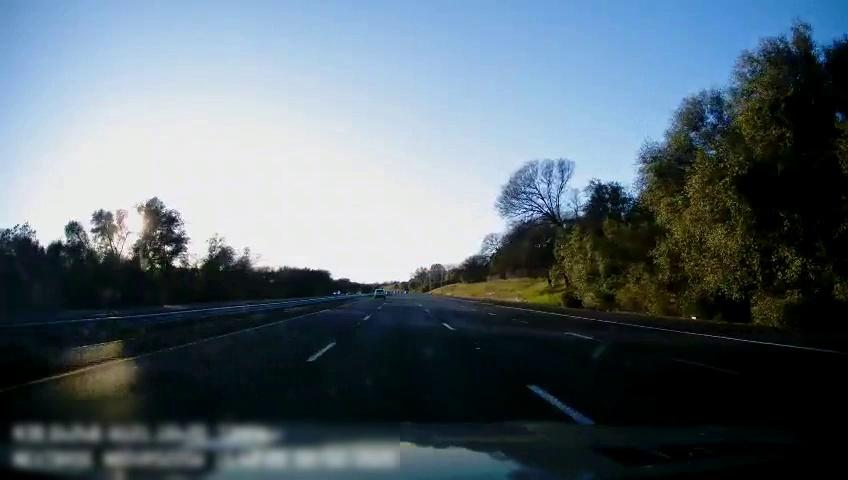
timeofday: Day
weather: Cloudy
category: Drivable Space
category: Vehicles | SUV
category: Lanes | Alternate Lane
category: Lanes | Current Lane
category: Lanes | Current Lane
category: Lanes | Alternate Lane
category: Lanes | Alternate Lane